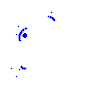
Particle: pion